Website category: sports
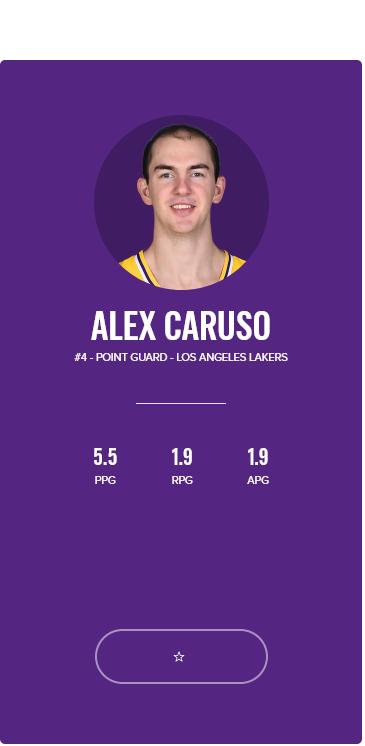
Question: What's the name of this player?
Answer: ALEX CARUSO

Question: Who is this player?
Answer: ALEX CARUSO

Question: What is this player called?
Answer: ALEX CARUSO

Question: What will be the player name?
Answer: ALEX CARUSO

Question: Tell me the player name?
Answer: ALEX CARUSO

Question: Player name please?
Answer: ALEX CARUSO

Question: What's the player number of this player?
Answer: #4

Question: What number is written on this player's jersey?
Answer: #4

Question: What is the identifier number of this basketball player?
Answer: #4

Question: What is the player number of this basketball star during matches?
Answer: #4

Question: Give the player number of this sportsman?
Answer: #4

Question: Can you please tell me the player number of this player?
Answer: #4

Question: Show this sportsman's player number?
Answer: #4

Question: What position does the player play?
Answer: POINT GUARD

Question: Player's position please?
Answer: POINT GUARD

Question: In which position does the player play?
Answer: POINT GUARD

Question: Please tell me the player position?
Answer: POINT GUARD

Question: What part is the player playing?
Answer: POINT GUARD

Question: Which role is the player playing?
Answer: POINT GUARD

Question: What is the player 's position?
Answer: POINT GUARD

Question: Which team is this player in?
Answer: LOS ANGELES LAKERS

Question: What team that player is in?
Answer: LOS ANGELES LAKERS

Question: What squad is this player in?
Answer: LOS ANGELES LAKERS

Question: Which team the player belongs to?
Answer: LOS ANGELES LAKERS

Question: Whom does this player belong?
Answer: LOS ANGELES LAKERS

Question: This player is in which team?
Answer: LOS ANGELES LAKERS

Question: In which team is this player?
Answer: LOS ANGELES LAKERS

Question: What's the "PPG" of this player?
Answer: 5.5

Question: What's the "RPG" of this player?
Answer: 1.9

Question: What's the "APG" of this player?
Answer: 1.9

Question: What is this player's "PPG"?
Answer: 5.5

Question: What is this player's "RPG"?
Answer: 1.9

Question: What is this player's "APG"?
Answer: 1.9

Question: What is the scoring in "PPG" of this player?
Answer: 5.5

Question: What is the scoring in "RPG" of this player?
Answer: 1.9

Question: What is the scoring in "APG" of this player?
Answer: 1.9

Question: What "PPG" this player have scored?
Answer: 5.5

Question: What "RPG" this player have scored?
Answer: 1.9

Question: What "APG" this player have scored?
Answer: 1.9

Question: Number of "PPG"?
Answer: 5.5

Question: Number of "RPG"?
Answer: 1.9

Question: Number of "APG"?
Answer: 1.9

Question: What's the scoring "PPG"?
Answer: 5.5

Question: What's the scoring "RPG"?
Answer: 1.9

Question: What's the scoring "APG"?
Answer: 1.9